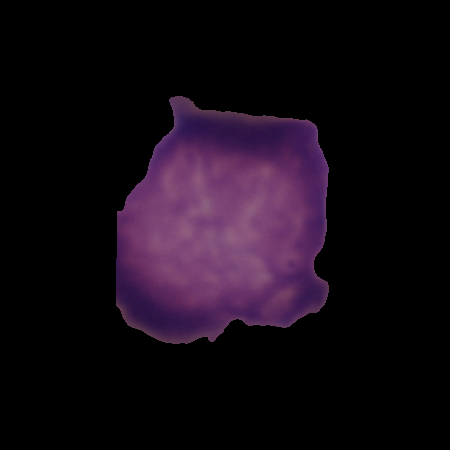
Label: healthy